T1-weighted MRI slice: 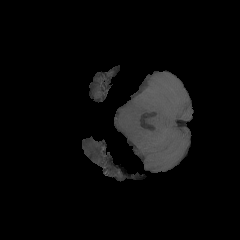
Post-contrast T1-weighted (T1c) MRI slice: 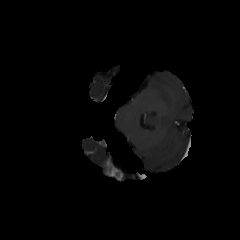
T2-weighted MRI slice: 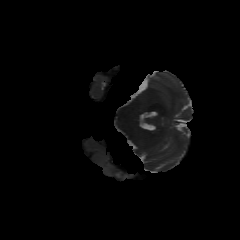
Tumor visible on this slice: yes